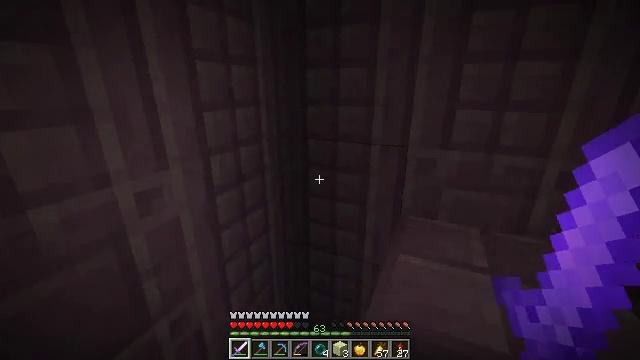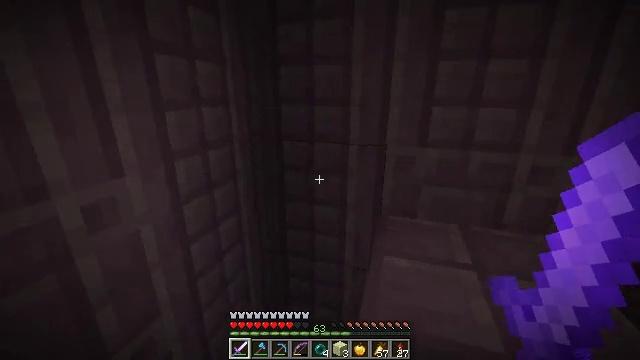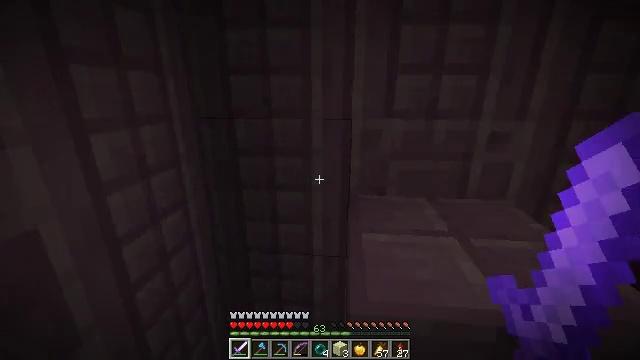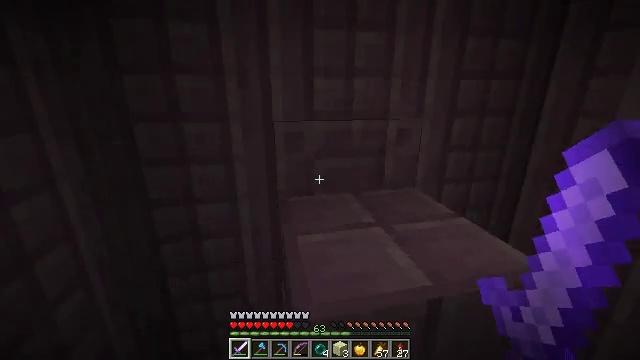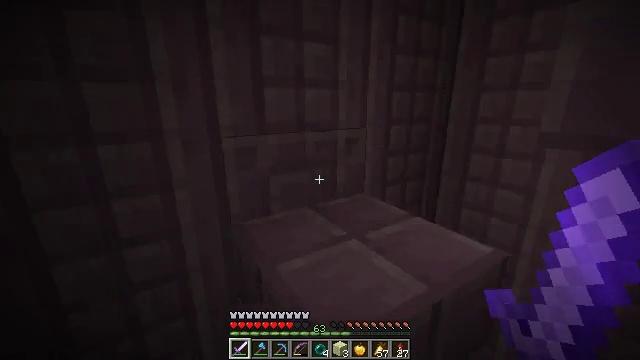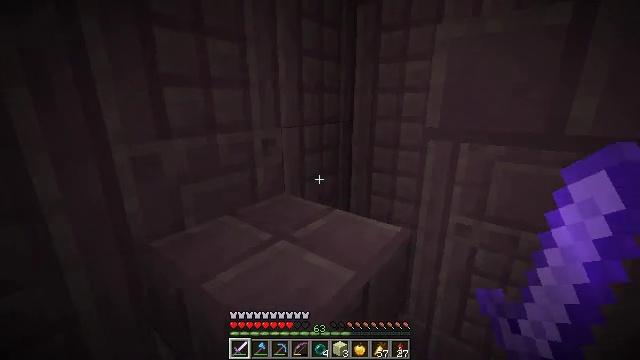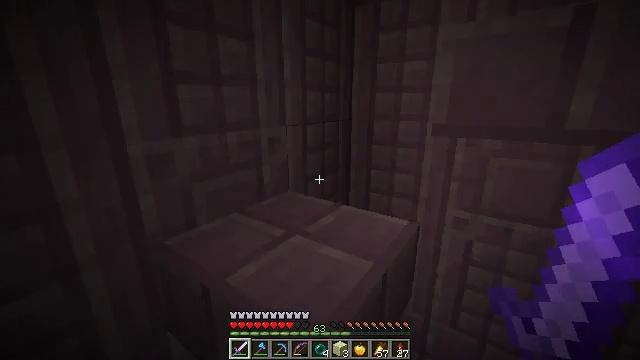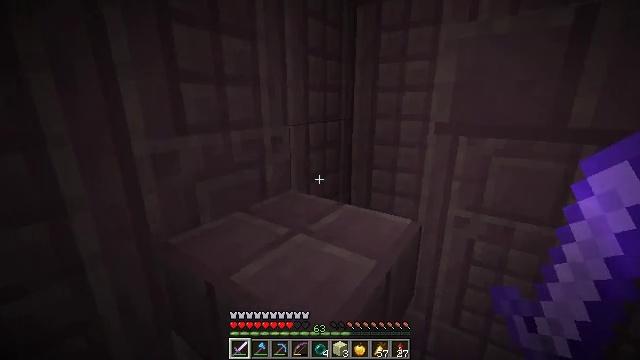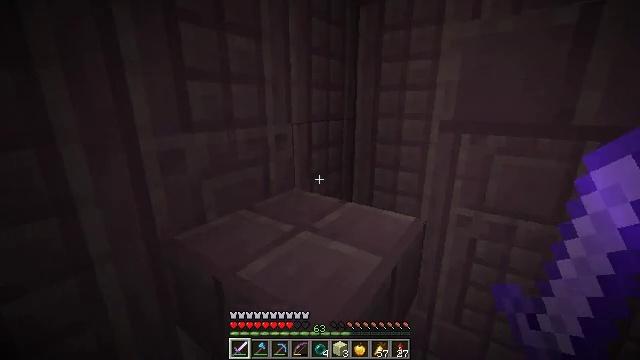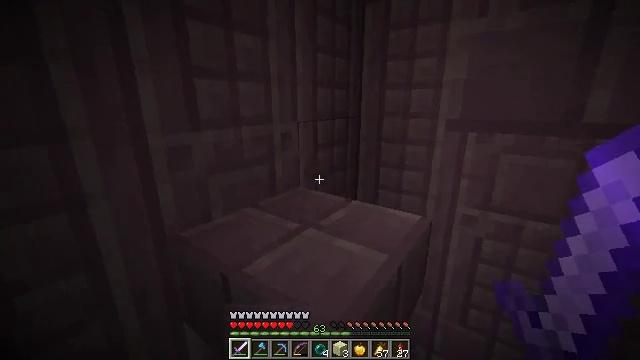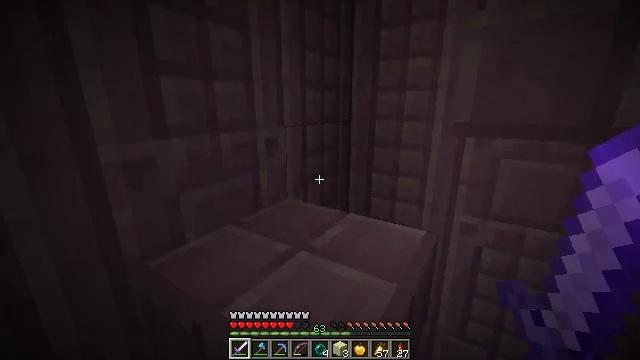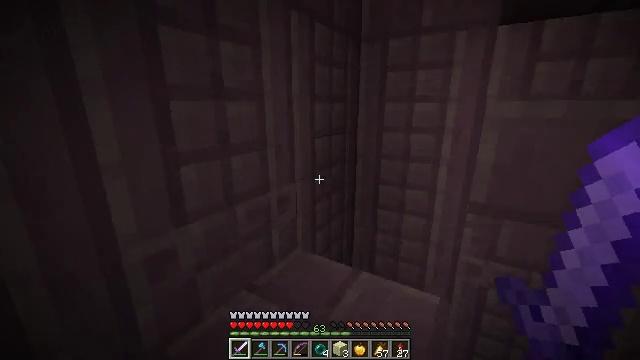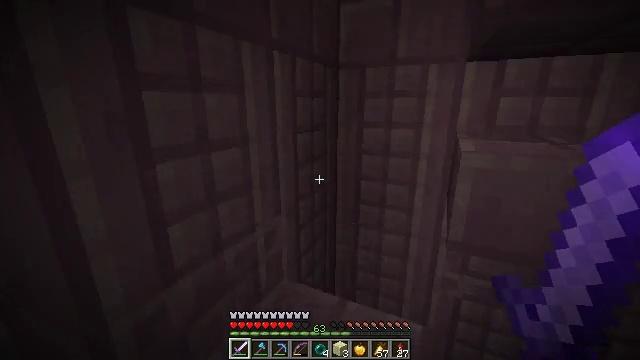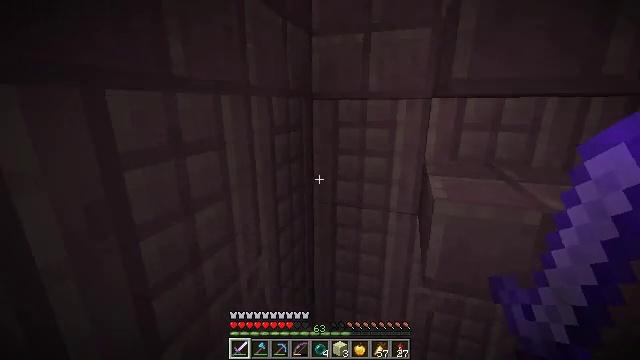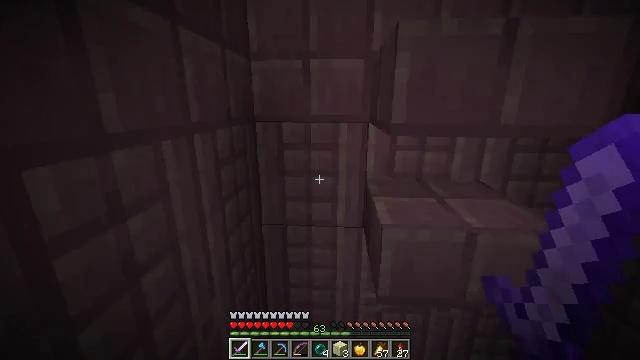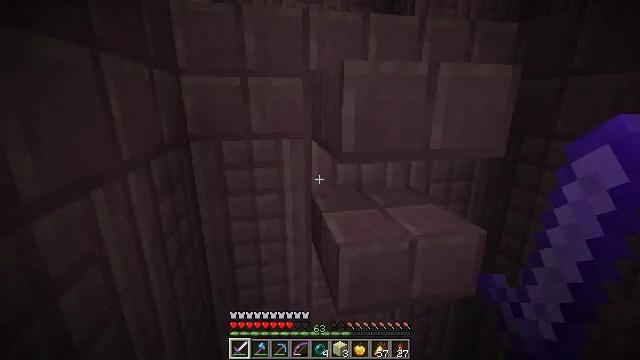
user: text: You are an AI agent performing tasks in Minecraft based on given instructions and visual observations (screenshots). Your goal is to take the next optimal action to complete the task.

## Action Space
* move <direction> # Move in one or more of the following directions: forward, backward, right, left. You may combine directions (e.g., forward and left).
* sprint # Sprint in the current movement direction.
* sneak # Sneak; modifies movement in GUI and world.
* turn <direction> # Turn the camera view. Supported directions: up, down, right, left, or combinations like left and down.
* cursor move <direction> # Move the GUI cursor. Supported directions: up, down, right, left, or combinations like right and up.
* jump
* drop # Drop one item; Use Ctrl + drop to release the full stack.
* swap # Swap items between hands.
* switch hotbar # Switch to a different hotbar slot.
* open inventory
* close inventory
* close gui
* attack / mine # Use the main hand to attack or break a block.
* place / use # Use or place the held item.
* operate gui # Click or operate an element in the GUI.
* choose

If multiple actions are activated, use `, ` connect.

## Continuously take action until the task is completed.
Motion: motion action
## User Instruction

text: Attack the purpur slab to gather it.
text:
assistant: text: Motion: move forward and move left, turn right
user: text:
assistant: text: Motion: move forward and move left, turn right
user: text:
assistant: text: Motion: move forward and move left, turn right
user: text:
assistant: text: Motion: move left, turn right and up
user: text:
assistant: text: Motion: turn right
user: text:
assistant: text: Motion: turn right
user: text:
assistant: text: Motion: no_op
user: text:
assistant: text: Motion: no_op
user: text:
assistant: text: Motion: move forward
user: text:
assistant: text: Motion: move forward, turn right
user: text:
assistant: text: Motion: move forward and move left, turn right, jump
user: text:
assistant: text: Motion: move forward and move left, turn right, jump
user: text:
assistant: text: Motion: move forward and move left, turn right, jump
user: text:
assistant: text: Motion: move forward and move left, turn right, jump
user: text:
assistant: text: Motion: move forward and move left, turn right, jump
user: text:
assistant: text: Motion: move forward and move left, turn right
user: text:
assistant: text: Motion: move forward and move left, turn right
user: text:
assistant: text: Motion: move forward and move left, turn right and down
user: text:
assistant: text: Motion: move forward and move left, turn right
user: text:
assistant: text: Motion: move forward and move left, turn right
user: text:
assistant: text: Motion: move forward and move left
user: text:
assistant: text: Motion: no_op
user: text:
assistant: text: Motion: no_op
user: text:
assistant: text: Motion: turn left and up
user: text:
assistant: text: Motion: no_op
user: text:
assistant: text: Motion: turn up
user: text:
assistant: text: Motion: turn up
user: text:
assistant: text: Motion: turn up
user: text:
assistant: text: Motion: turn right and up, switch to hotbar 2
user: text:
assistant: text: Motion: turn down, switch to hotbar 2